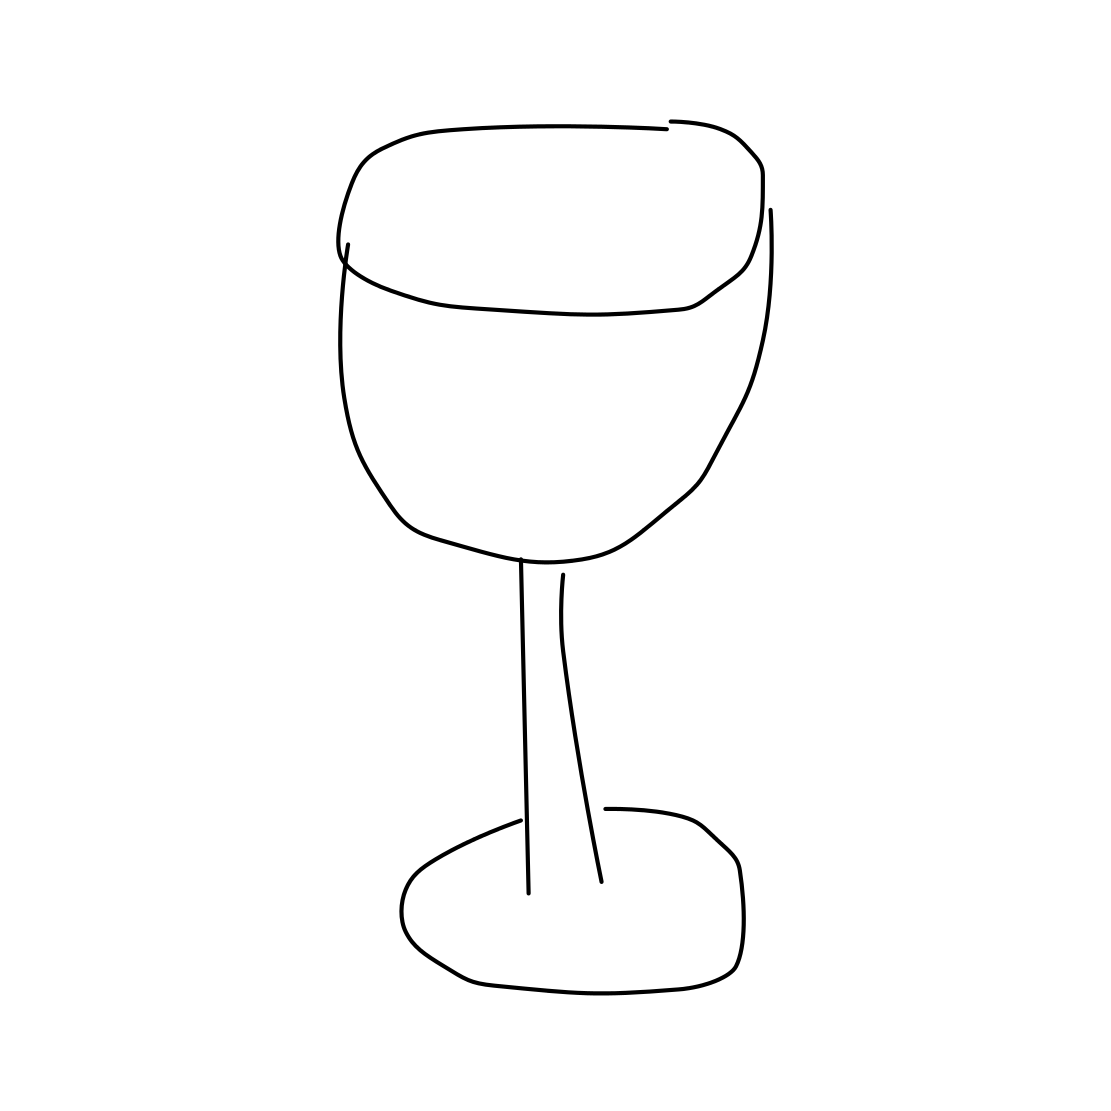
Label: wineglass